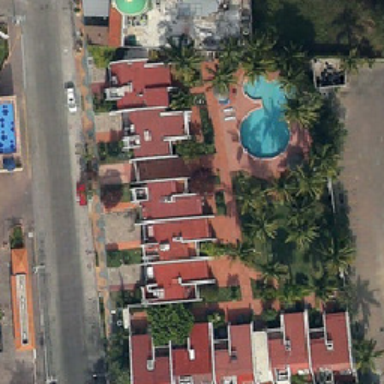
There is a red roof house on the side of the road .